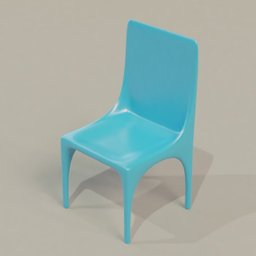
Label: furniture